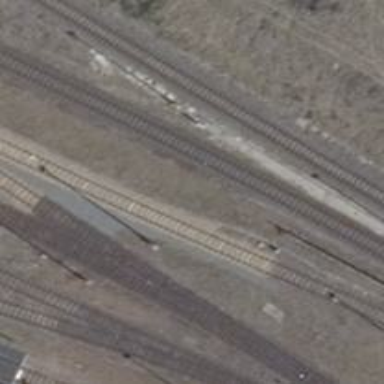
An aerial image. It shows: Railway switch.